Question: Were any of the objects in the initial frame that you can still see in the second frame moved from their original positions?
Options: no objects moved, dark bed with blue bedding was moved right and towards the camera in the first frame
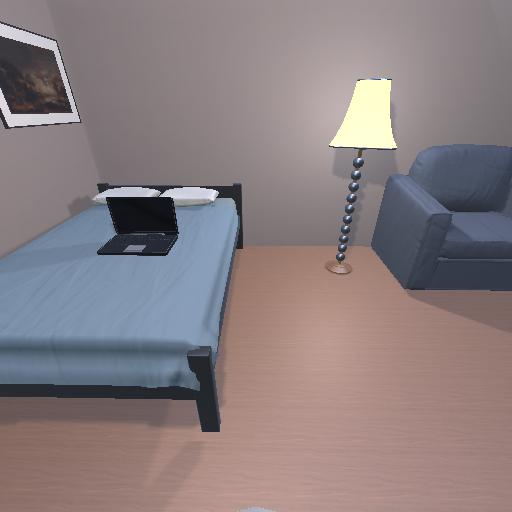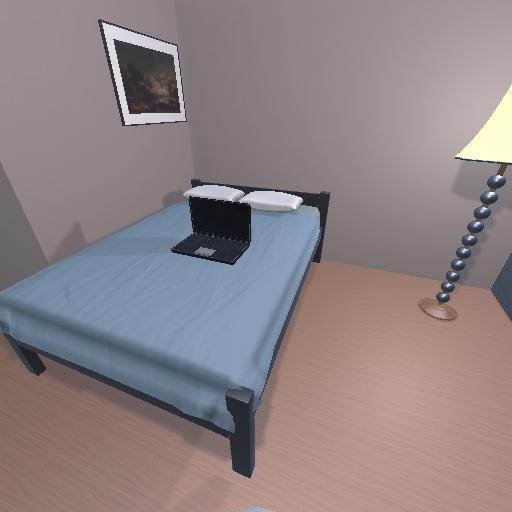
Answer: no objects moved